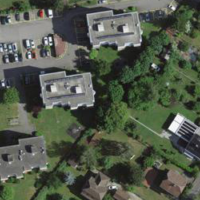
EUNIS habitat code: 54
Species observed at this site:
Fagopyrum esculentum